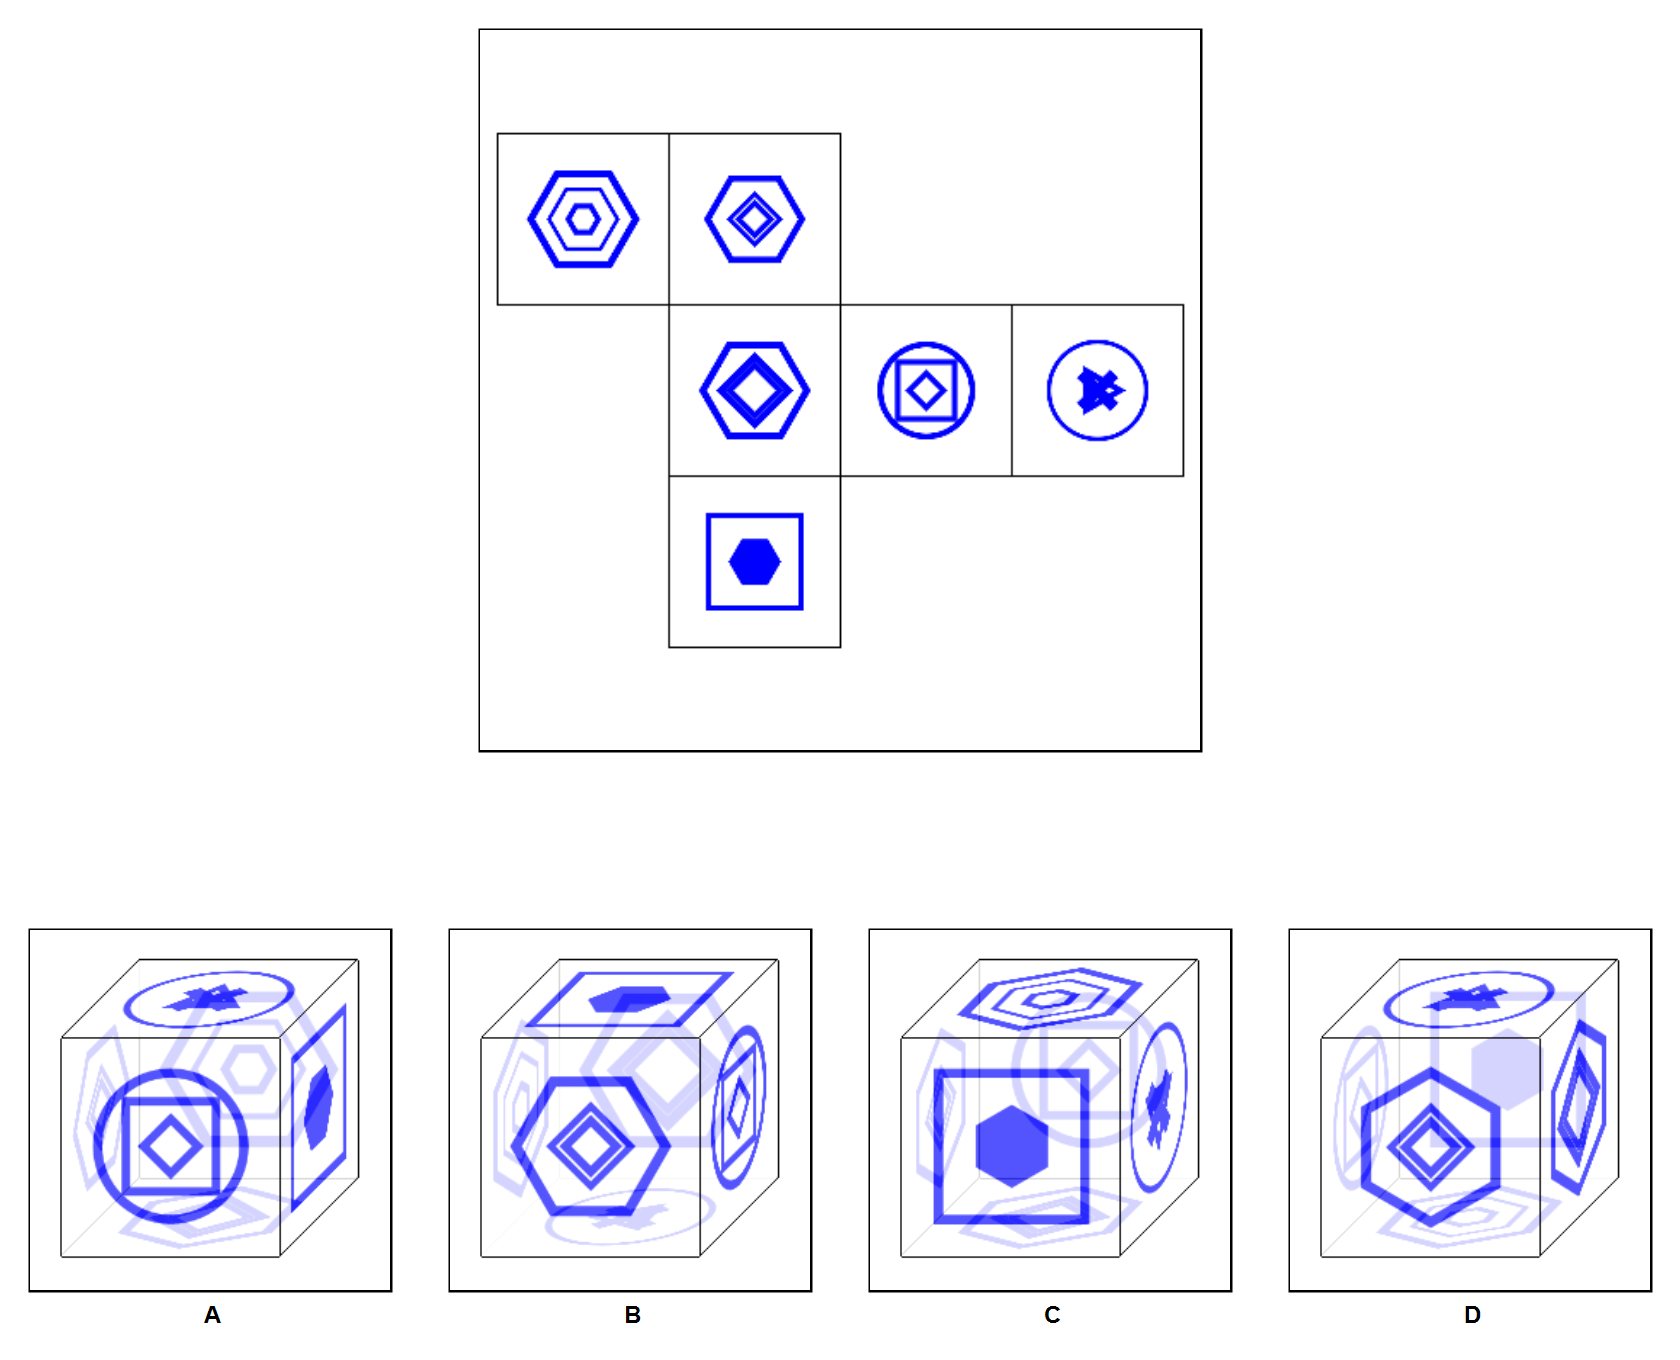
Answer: A